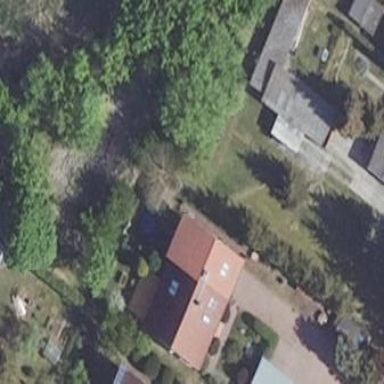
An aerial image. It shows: Simple house.